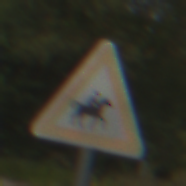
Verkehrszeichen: ReiterLinks
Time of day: Midday
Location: Outdoor (Suburban)
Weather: PartlyCloudy
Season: Summer
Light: Natural